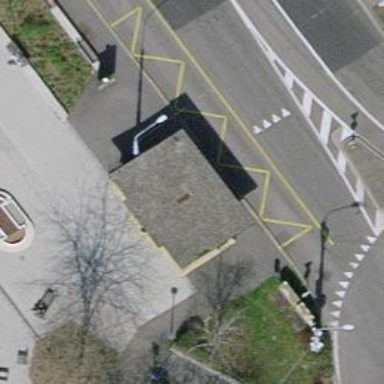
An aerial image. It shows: Bus stop for trolleybuses with designated stop position for public transport.